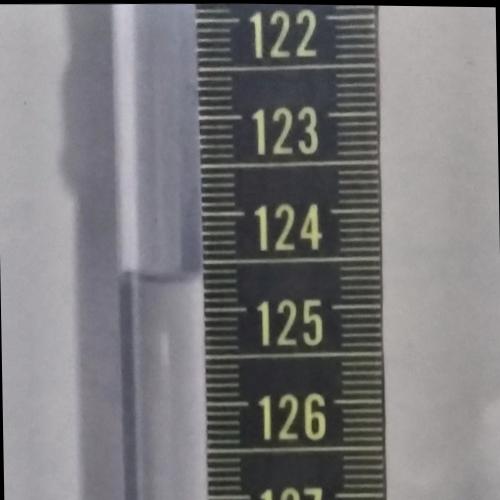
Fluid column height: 124.7 cm